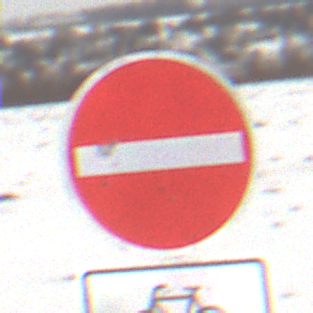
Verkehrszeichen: VerbotDerEinfahrt
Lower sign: EinspurigeFahrzeugeFrei1
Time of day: MorningAfternoon
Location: Outdoor (Nature)
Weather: Overcast
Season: Winter
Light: Natural